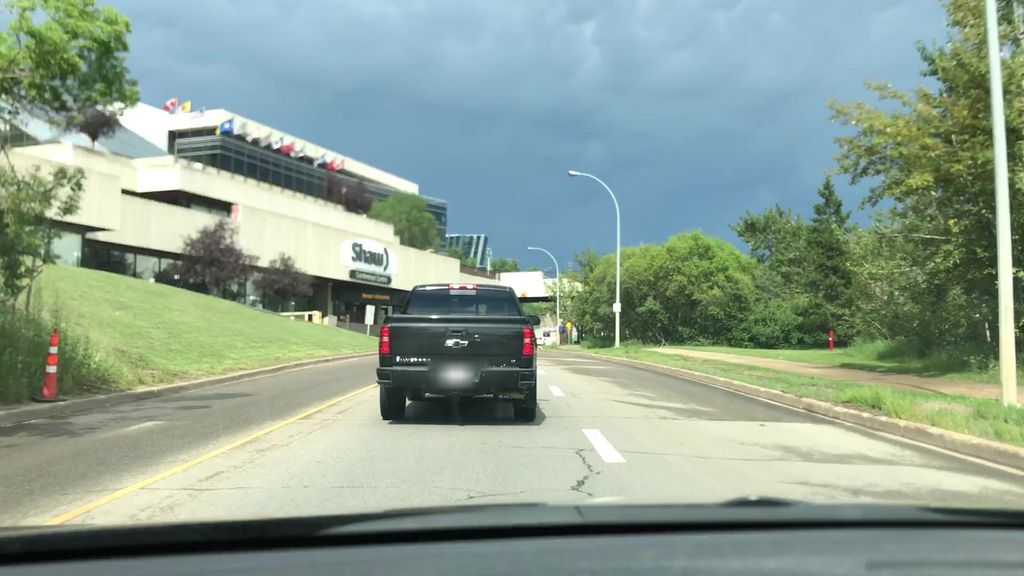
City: edmonton